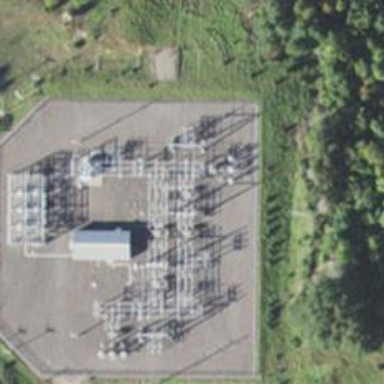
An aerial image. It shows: Switch used for power control.